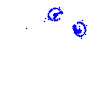
Particle: electron